Question: Basically I am having some problem when trying to format the string I retrieved from database. Here is my nested for loop:
'''
for (int count = 0; count < monthStr.length; count++) {
for (int i = 0; i < trans_list.size(); i++) {
if (count == Integer.parseInt(trans_list.get(i).getDate())) {
expensesSeries.add(x[count], trans_list.get(i)
.getAmount());
}
else{
expensesSeries.add(x[count], 0);
}
}
}
'''
Basically the getDate() will return string in these format: 01,02,03,04 and so on until 12. What I am trying to do is comparing the count which is 1-12, with the string I retrieved. Is there any way to remove the 0 in front of 01,02 from the string?
Thanks in advance.
'''
boolean setZero = true;
String[] monthStr = { "Jan", "Feb", "Mar", "Apr", "May", "Jun", "Jul",
"Aug", "Sep", "Oct", "Nov", "Dec" };
// Creating an XYSeries for Expenses
XYSeries expensesSeries = new XYSeries("Expenses");
for (int count = 1; count < 13; count++) {
for (int i = 0; i < trans_list.size(); i++) {
if (count == Integer.parseInt(trans_list.get(i).getDate())) {
setZero = false;
expensesSeries.add(count, trans_list.get(i)
.getAmount());
}
if(setZero)
{
expensesSeries.add(count, 0);
setZero = true;
}
}
}
for (int j = 0; j < monthStr.length; j++) {
multiRenderer.addXTextLabel(j+1, monthStr[j]);
}
}
'''

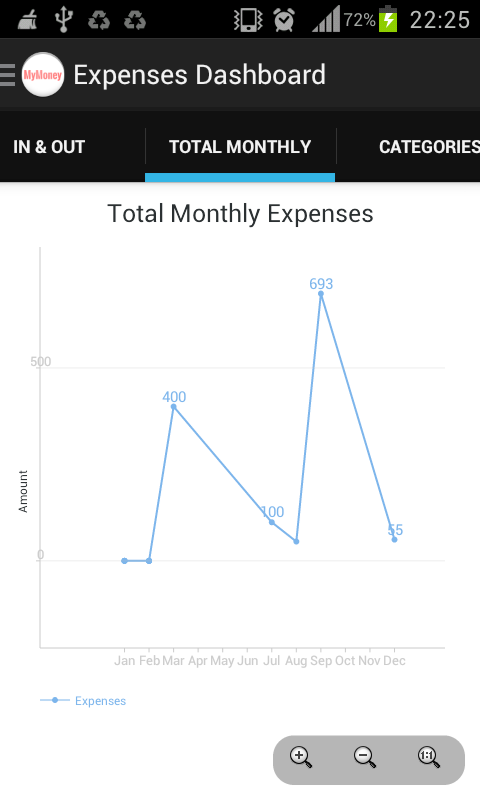
Answer: 'ParseInt' should be able to get an 'int' from a 'String' starting with 0 (as long as it precedes an int value) but if you need it for some other purpose not shown in this code just do a regular expression 'replaceAll()' with the start character '^'
'''
string.replaceAll("^0","");
'''
and for multiple 0s, use '*' as well
'''
string.replaceAll("^0*","");
'''
Why the nested loop? It looks like you want the contents of 'trans_list' to be added as points via 'expensesSeries', with zero in places where there is no data. Just keep track of totals with an array:-
'''
int[] monthlyTotals = new int[12];
for (int i=0; i<trans_list.size(); i++)
{
//Add item at index i trans_list at location i in chart
int chartXIndex = Integer.parseInt(trans_list.get(i).getdate());
monthlyTotals[chartXIndex] += trans_list.get(i).getAmount();
}
'''
You now have an array that represents what you want on the chart so just loop to add them to the chart
'''
for (int i=0; i<monthlyTotals.length; i++)
{
expensesSeries.add(i, monthlyTotals[i]);
multiRenderer.addXTextLabel(i+1, monthStr[i]); //combine your last loop as well
}
'''
Nested looping can be confusing, avoid if possible.